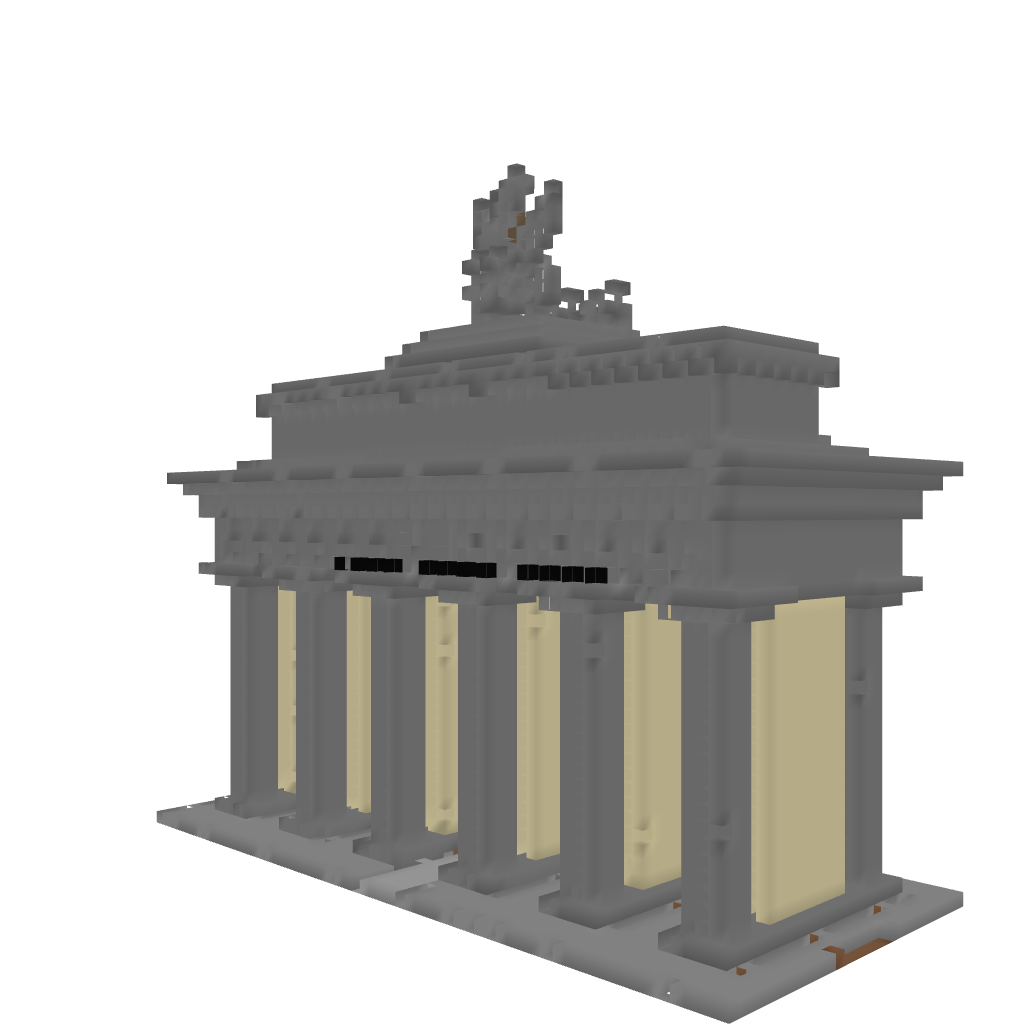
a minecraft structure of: Brandenburger Tor